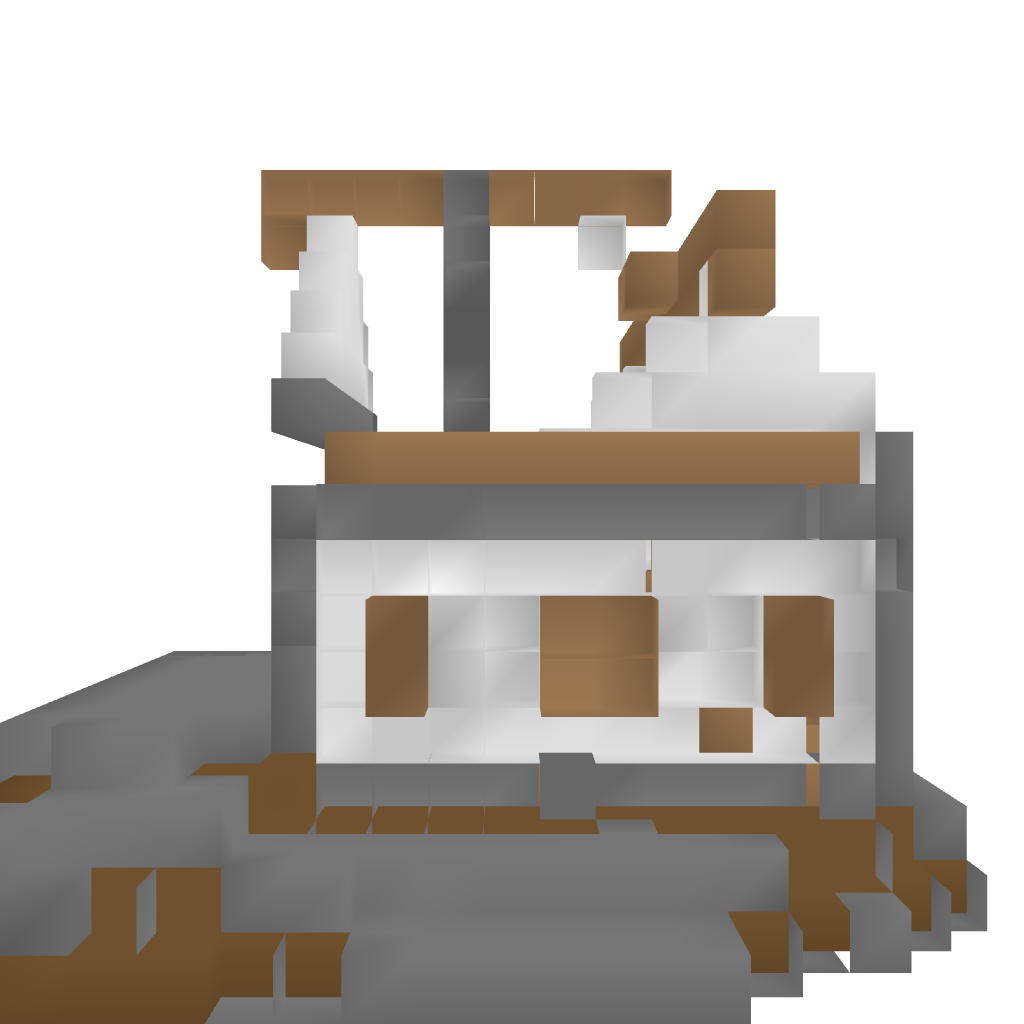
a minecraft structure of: Tudor Style Bakery/Shop bad low quality